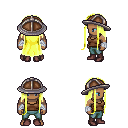
a pixel art fantasy rpg character, male body template, human, dark skin, brown pirate shirt, teal pants, gold extra-long hairstyle, chain helm, white cloth bandages, maroon shoes, four views (front, back, left, right), 2x2 character sprite sheet, small pixel art, hard edges, no anti-aliasing